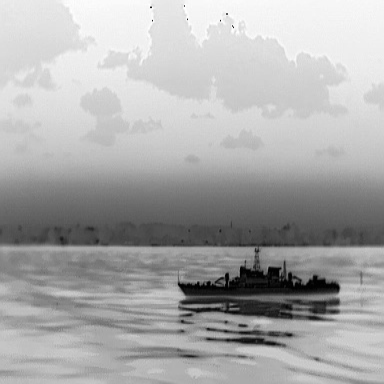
There is a warship in the infrared image.